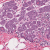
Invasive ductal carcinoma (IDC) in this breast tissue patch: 0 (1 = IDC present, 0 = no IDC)